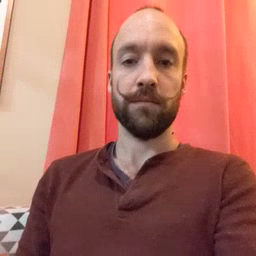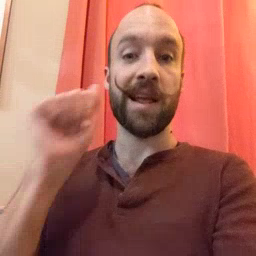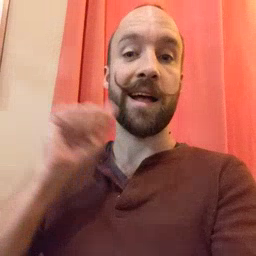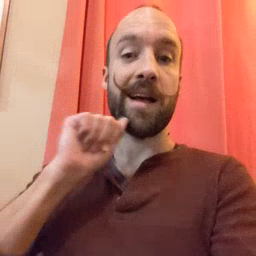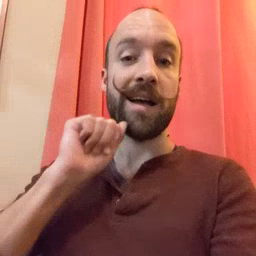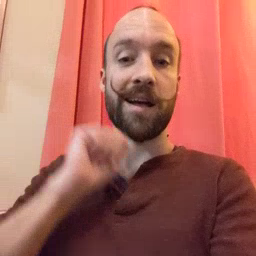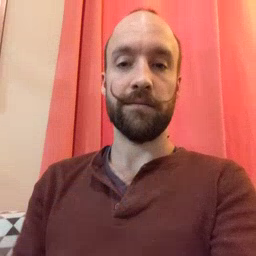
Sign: aunt